Interaction volume radius: 10 \u00c5
Interaction volume height: 40 \u00c5
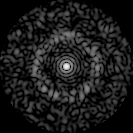
Disorder parameter: 0.8509